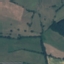
Land use / land cover: Pasture